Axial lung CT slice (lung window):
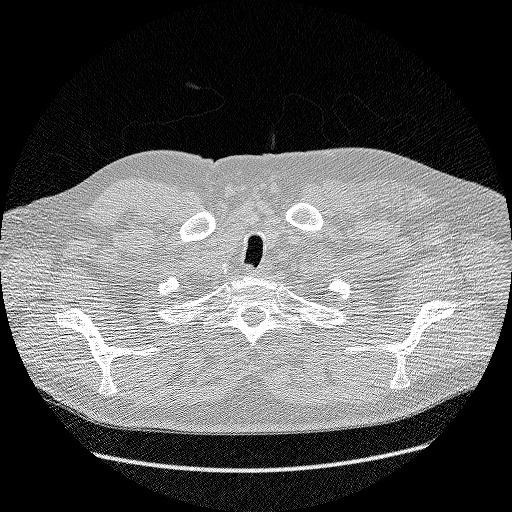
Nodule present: no